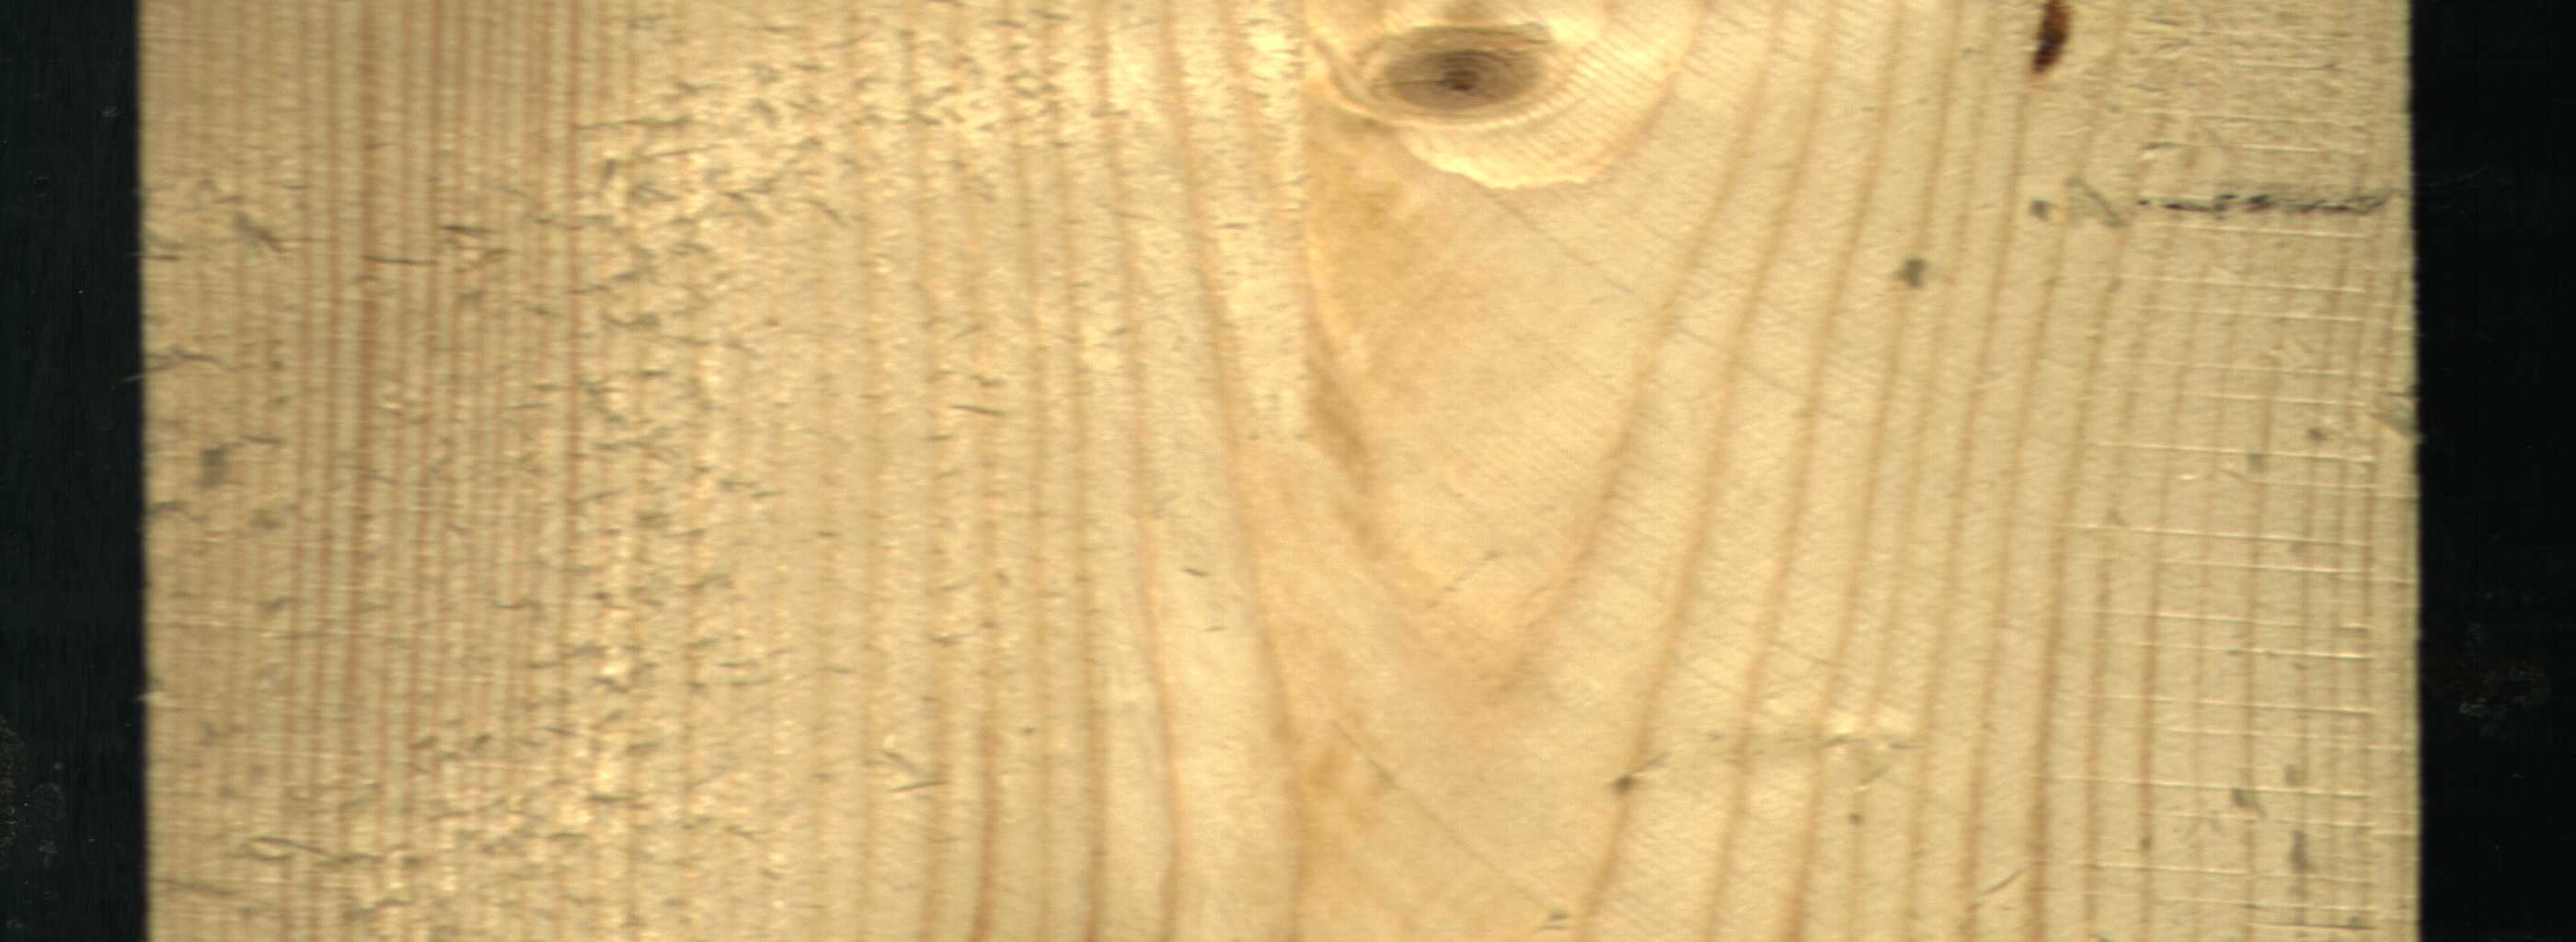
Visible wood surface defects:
resin
Live_Knot